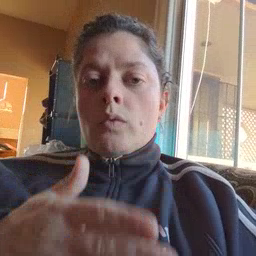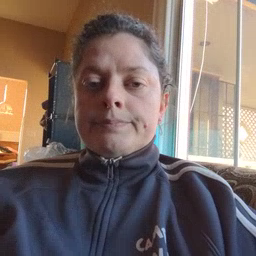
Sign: all